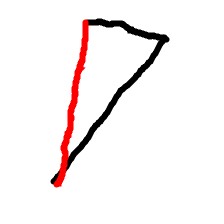
Shape: triangle